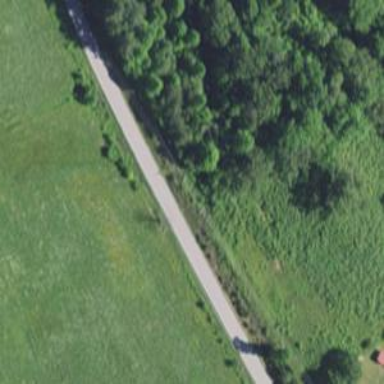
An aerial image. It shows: Secondary road.